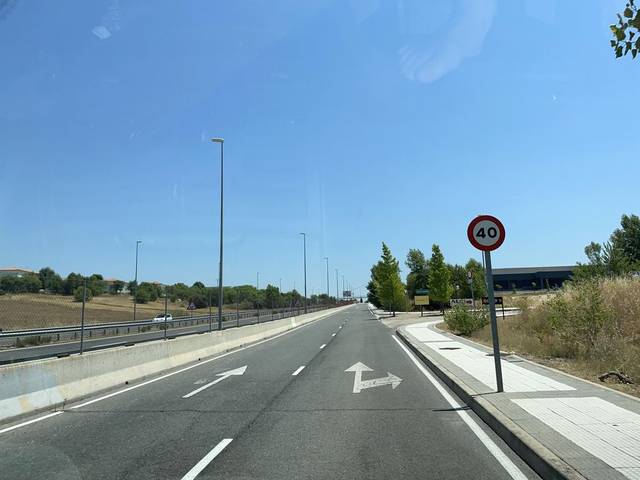
Region: Spain
Coordinates: 40.455, -3.885